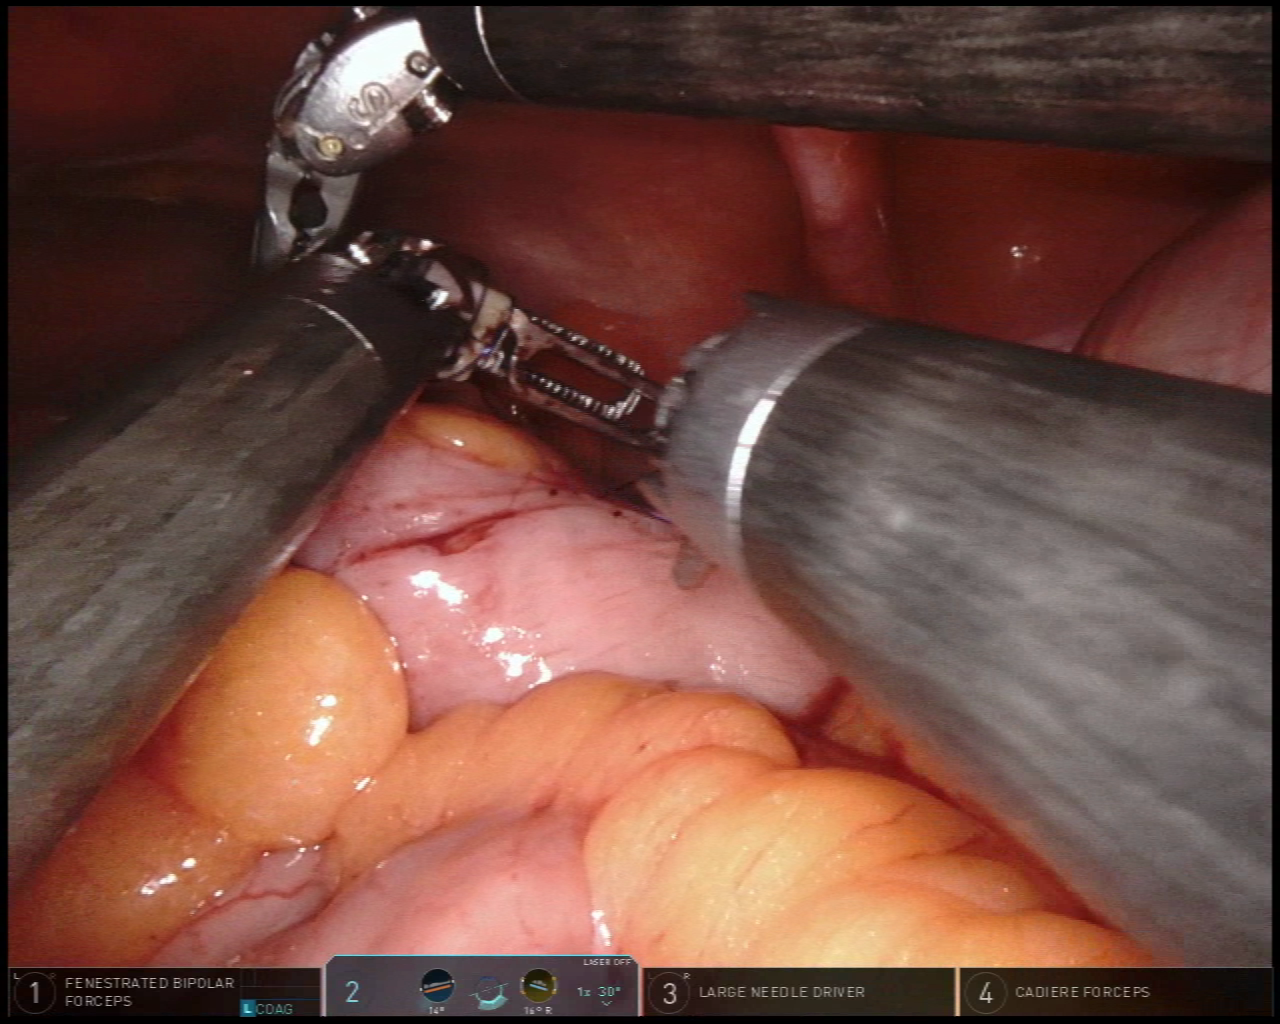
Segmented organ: abdominal_wall
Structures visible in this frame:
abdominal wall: yes
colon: no
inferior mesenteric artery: no
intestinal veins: no
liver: no
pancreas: no
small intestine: yes
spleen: no
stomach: no
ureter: no
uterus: no
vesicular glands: no